Question: '''
Expanded(
//flex: 2,
child: Row(
children: <Widget>[
Expanded(child: Reuseable(colour: Color(0xBAD681))),
Expanded(
child: Reuseable(colour: Color(0xBAD681)),
)
],
)),
class Reuseable extends StatelessWidget {
Reuseable({@required this.colour, this.cardChild});
final Color colour;
final Widget cardChild;
@override
Widget build(BuildContext context) {
return Container(
child: cardChild,
margin: EdgeInsets.all(15.0),
decoration: BoxDecoration(
border: Border.all(
color: Colors.grey,
),
color: colour,
borderRadius: BorderRadius.circular(10.0)),.
);
}
}
'''
This is part of the code I have used to create a custom class which I can't color for some reason !! If there was no border the Reusable classes would be invisible, any ideas why and how to fix it?
Screenshot:

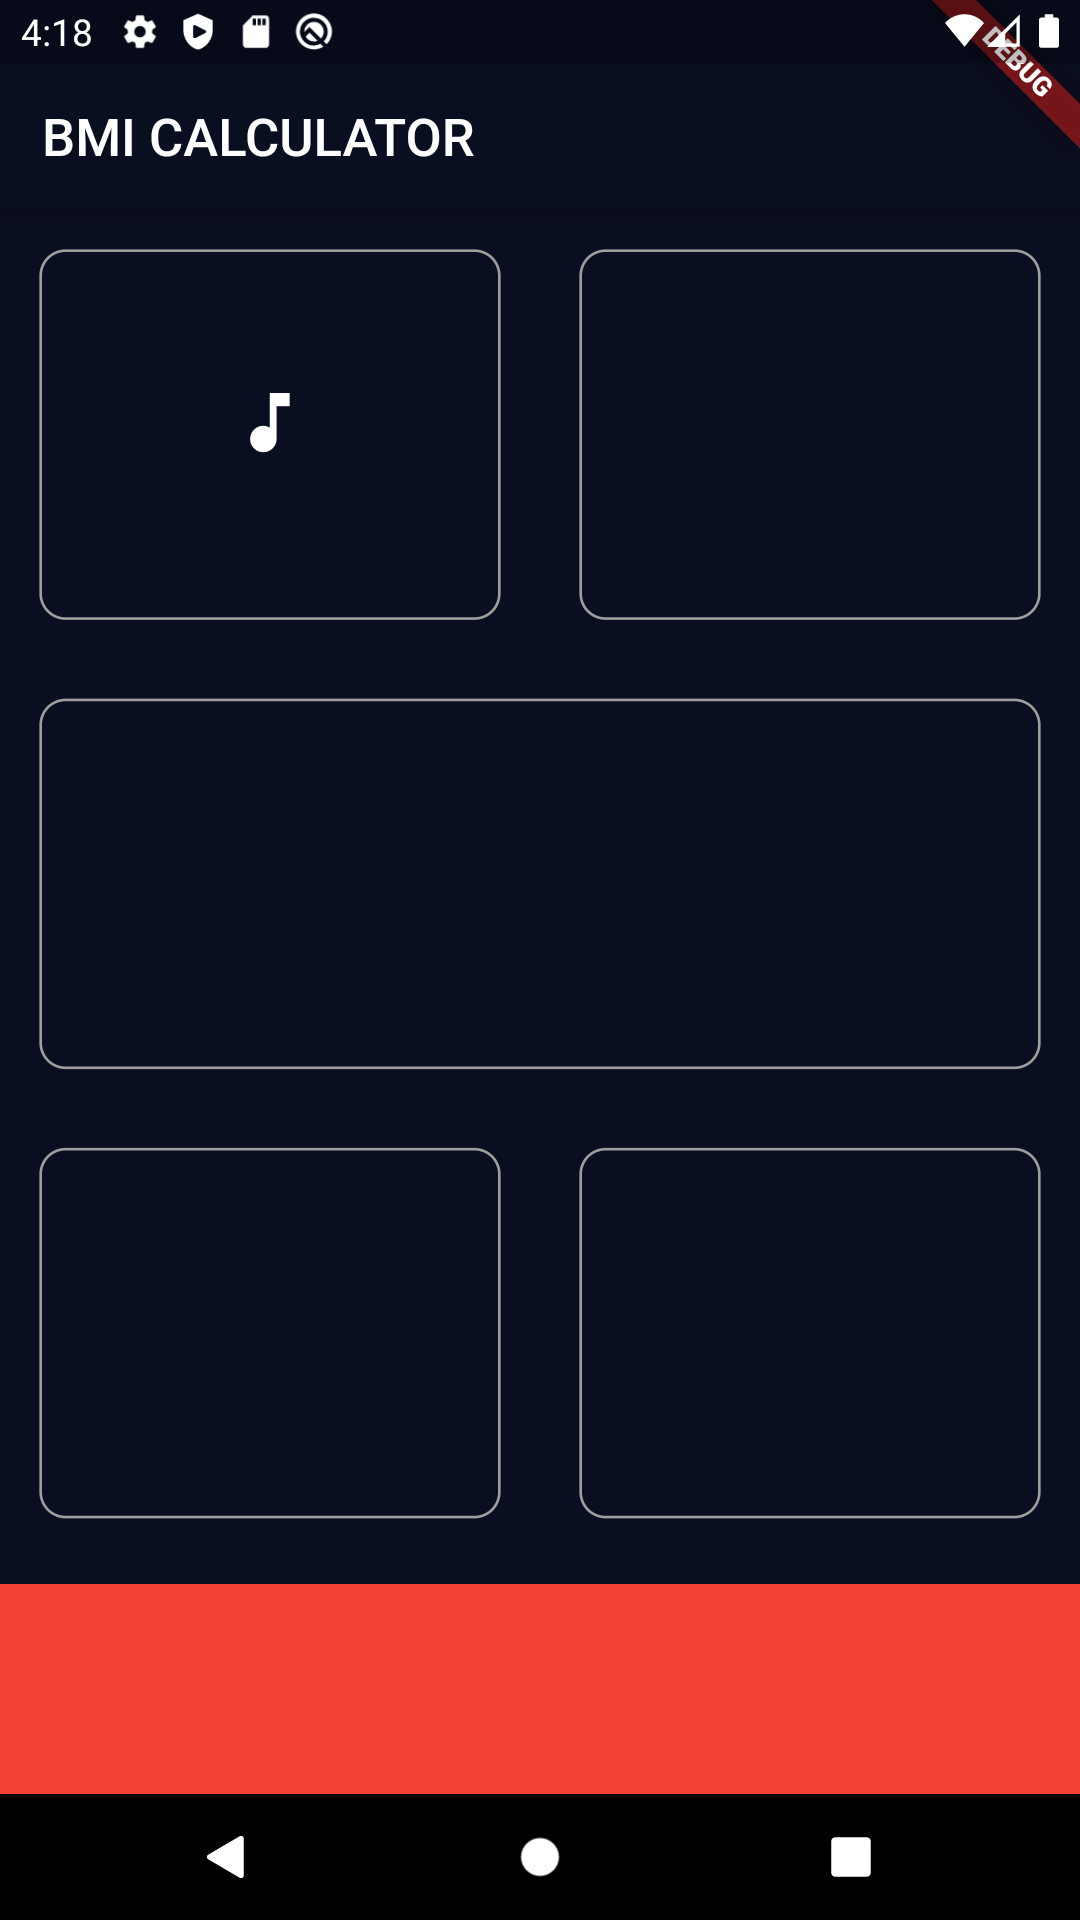
Answer: I solved it by creating a const variable which holds the color of the custom class widgets
'''
const activeCardColour = Color(0xFF1D1E33);
Expanded(
//flex: 2,
child: Row(
children: <Widget>[
Expanded(child: Reuseable(colour: activeCardColour)),
Expanded(
child: Reuseable(colour: activeCardColour),
)
],
)),
'''